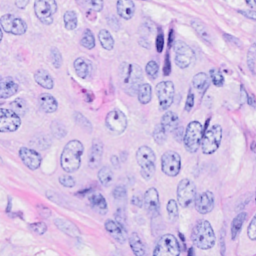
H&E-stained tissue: Breast